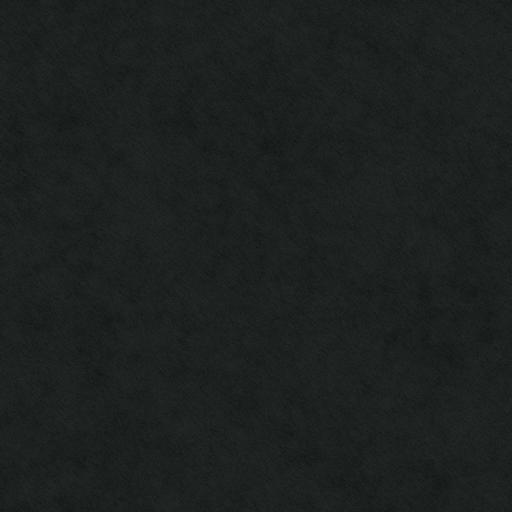
Tags: black covered metal paint painted powder steel